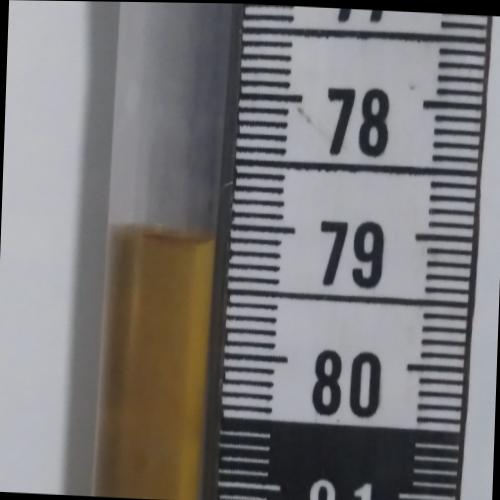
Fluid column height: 79.1 cm